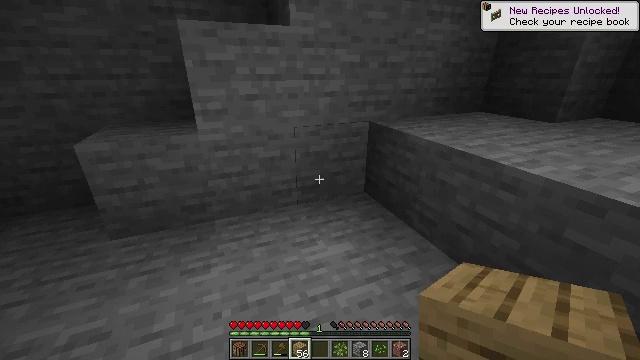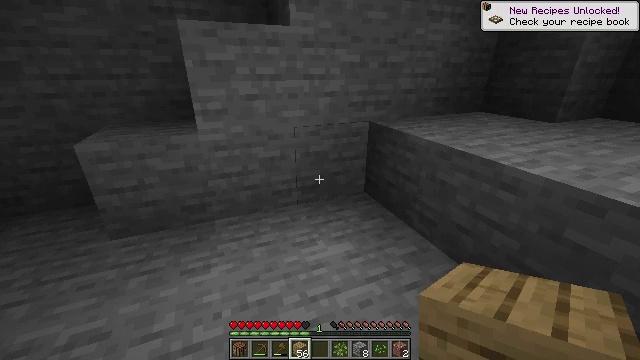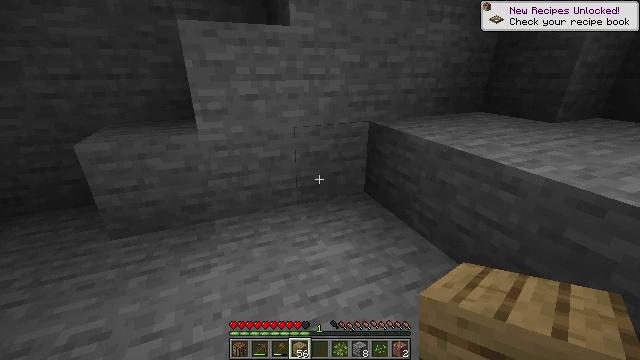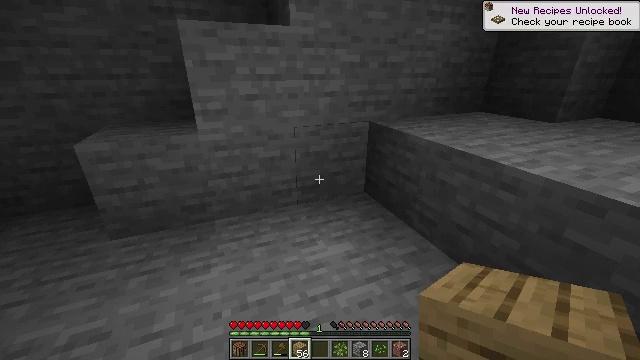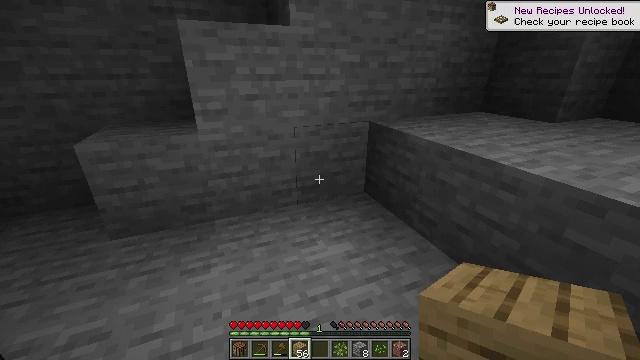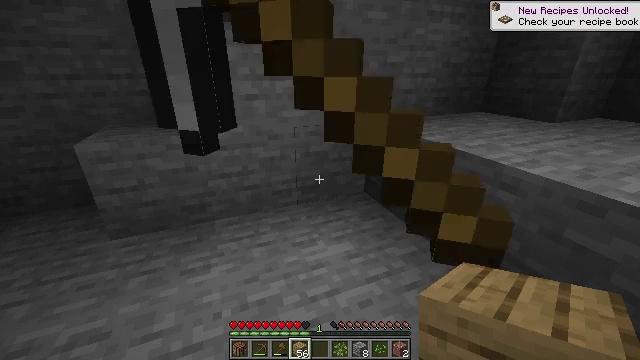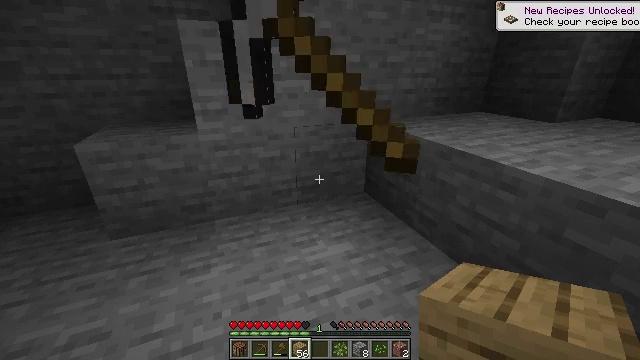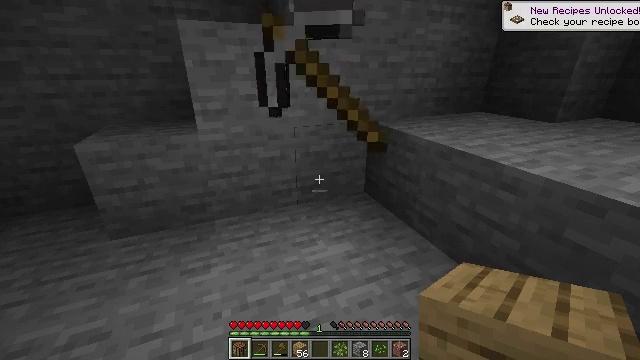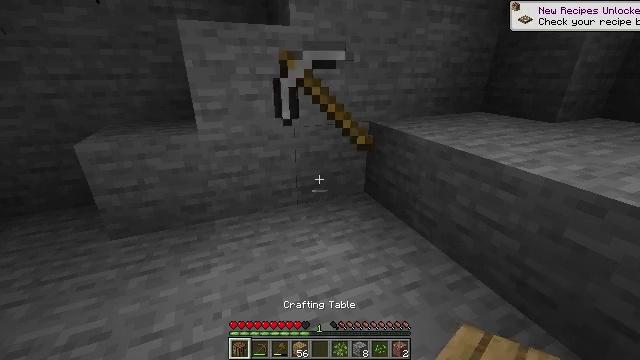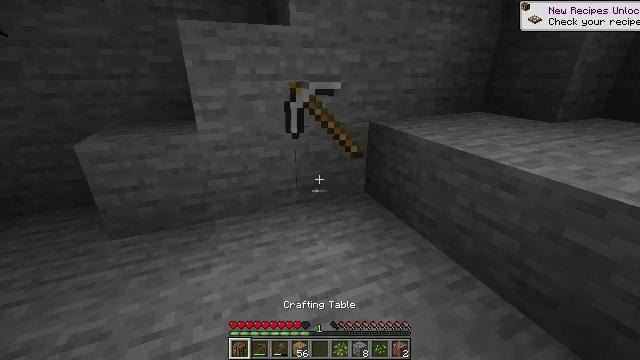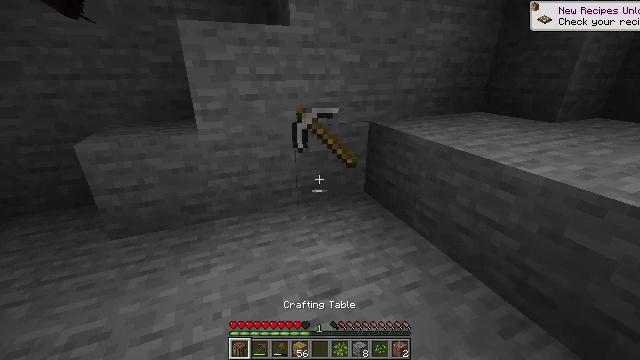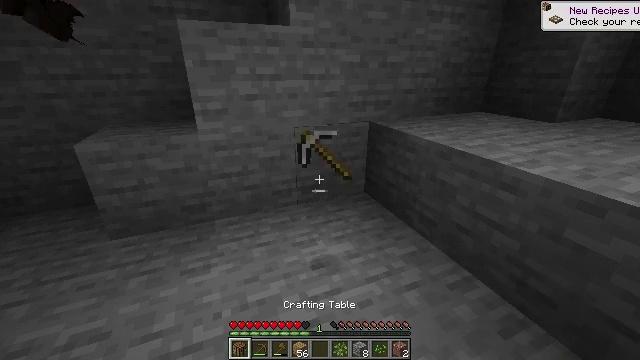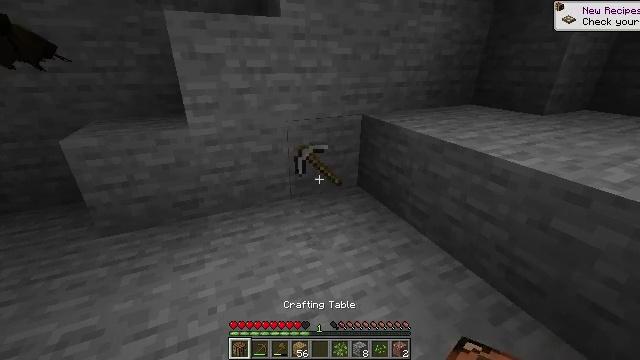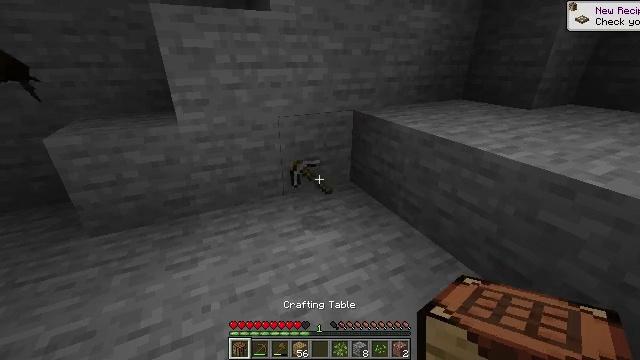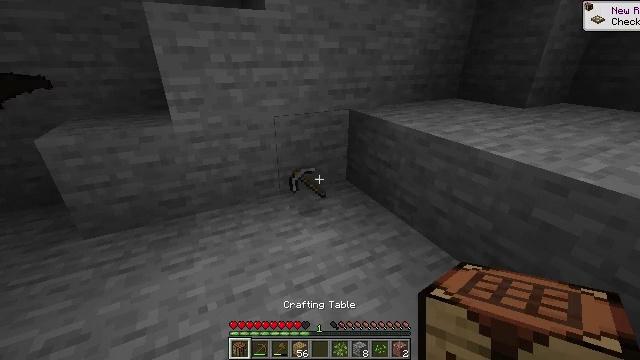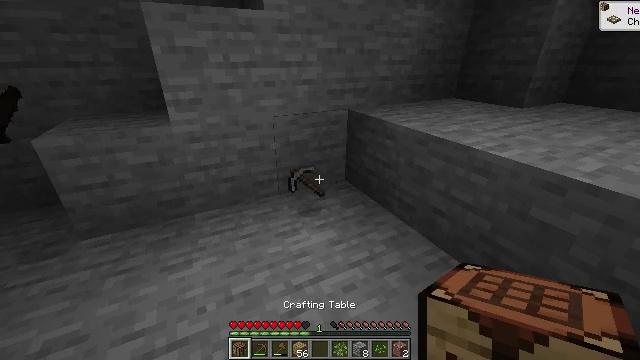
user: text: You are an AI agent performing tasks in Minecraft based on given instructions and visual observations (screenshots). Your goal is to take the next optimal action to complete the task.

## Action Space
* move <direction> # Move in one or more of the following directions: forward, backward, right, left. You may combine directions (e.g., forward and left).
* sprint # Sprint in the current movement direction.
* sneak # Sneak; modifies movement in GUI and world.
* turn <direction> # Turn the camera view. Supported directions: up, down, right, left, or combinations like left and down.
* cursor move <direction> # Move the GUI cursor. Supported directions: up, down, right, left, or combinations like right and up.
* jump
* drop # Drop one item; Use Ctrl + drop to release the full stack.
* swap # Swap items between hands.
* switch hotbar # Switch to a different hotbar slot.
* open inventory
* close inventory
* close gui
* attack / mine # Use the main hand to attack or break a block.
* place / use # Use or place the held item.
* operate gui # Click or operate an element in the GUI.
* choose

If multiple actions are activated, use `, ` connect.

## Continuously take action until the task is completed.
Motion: motion action
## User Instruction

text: Prepare a crafting table using wooden planks.
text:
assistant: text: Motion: open inventory
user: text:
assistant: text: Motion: open inventory
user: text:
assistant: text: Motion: open inventory
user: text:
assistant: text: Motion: no_op
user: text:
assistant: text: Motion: no_op
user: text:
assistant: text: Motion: no_op
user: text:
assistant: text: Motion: switch to hotbar 1
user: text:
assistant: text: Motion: switch to hotbar 1
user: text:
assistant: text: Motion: switch to hotbar 1
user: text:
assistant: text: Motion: switch to hotbar 1
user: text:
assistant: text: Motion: no_op
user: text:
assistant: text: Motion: turn right and down
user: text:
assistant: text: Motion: turn right
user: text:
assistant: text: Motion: no_op
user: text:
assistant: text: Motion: no_op
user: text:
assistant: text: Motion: no_op
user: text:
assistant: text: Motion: no_op
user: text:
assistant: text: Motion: no_op
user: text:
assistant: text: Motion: no_op
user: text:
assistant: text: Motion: no_op
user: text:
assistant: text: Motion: no_op
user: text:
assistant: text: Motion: no_op
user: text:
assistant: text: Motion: no_op
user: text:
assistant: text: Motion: no_op
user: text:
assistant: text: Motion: no_op
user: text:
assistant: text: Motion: use / place
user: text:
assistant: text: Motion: use / place
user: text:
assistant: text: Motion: no_op
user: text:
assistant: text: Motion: no_op
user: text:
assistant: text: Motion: no_op